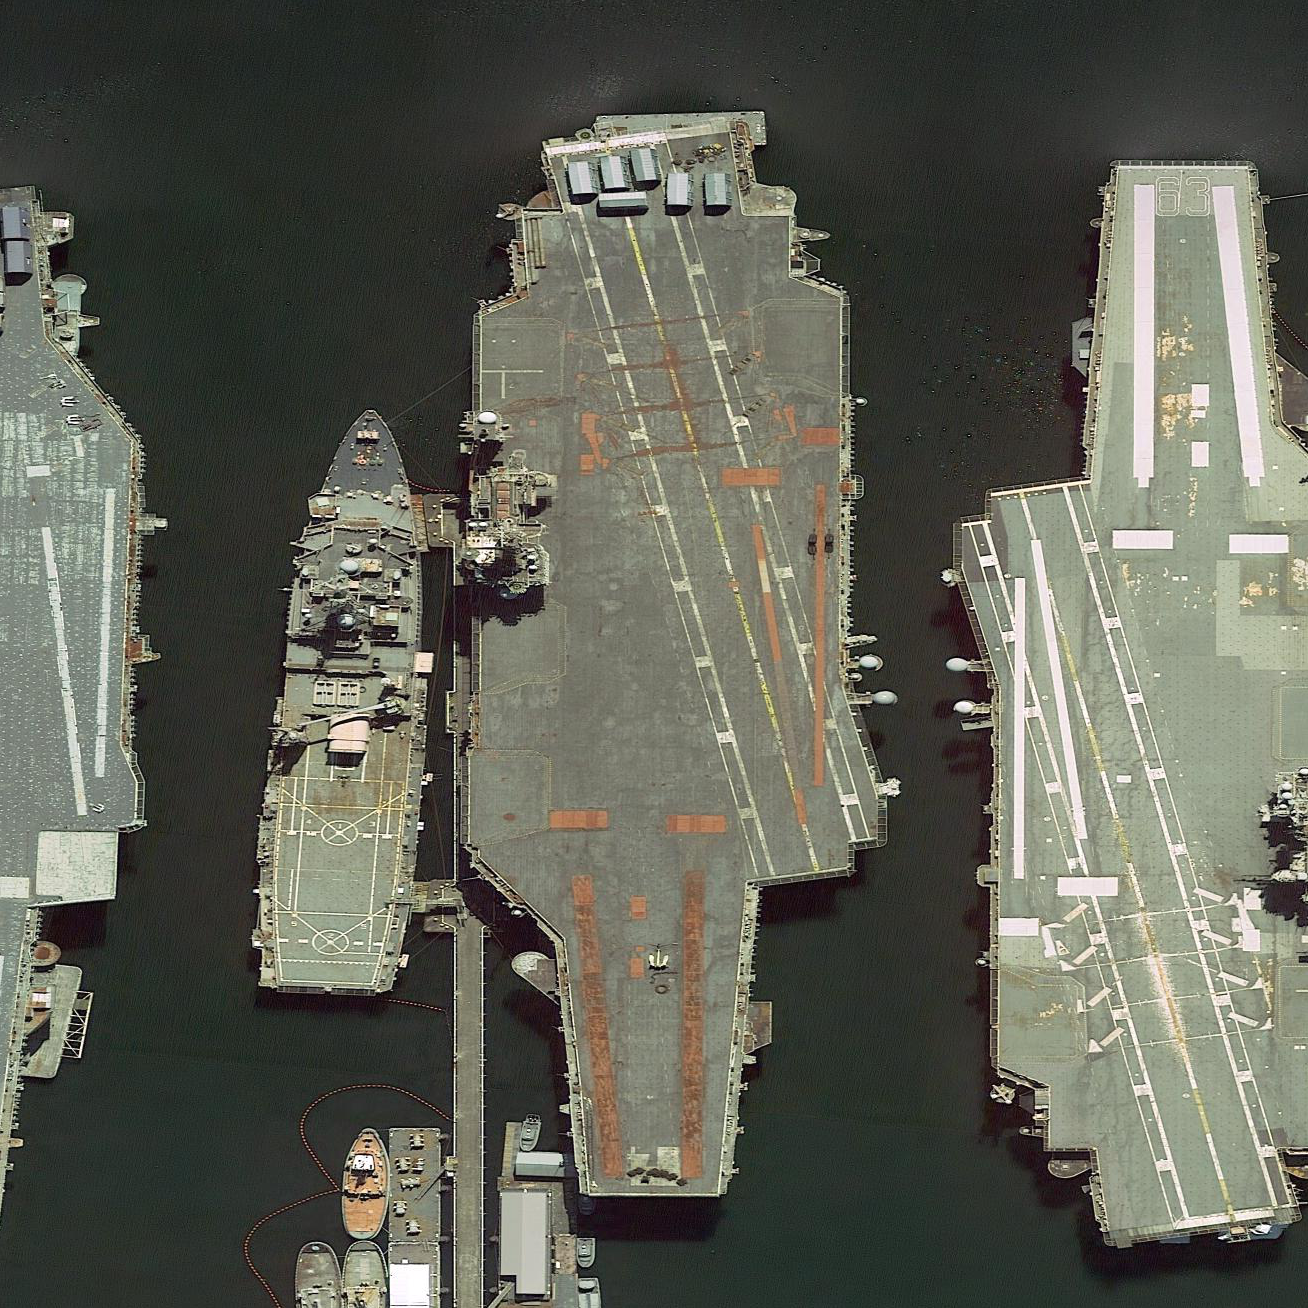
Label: aircraft_carrier